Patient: sex F, age 29
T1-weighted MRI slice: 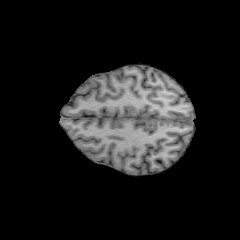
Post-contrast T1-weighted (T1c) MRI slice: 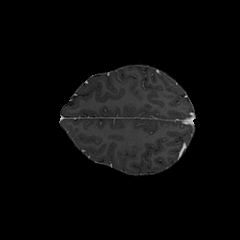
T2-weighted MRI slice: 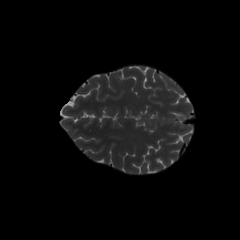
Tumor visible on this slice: no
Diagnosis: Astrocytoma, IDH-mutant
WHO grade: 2